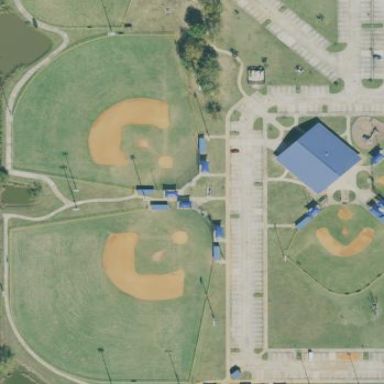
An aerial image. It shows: Baseball pitch for leisure land.